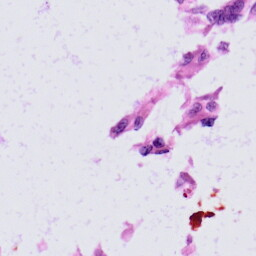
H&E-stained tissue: Skin